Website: bh-photo
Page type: cart
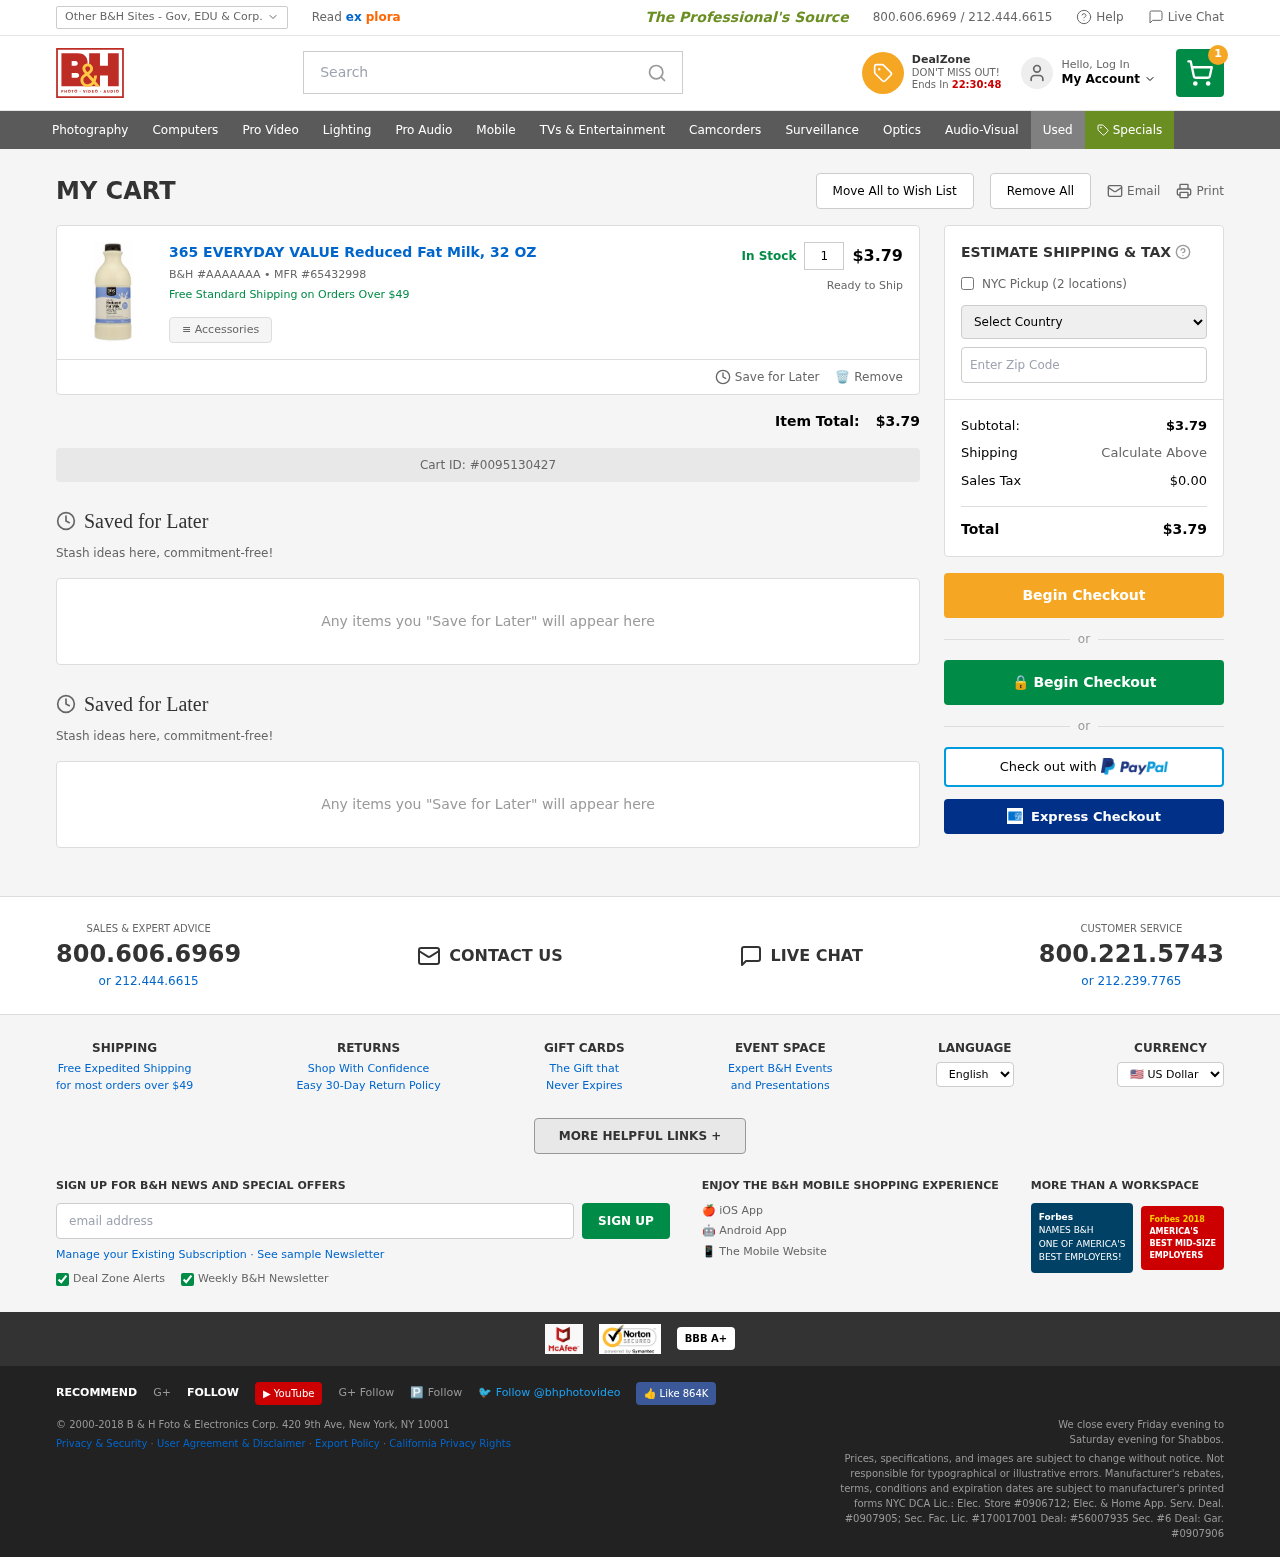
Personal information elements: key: PII_COUNTRY
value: United States
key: PII_EMAIL
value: timothy_haas@yahoo.com
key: PII_POSTCODE
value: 09018
Product elements: key: PRODUCT1_NAME
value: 365 EVERYDAY VALUE Reduced Fat Milk, 32 OZ
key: PRODUCT1_QUANTITY
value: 1
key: PRODUCT1_SKU
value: AAAAAAA
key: PRODUCT1_MFR
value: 65432998
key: PRODUCT1_SUBTOTAL
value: $3.79
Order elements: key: ORDER_NUM_ITEMS
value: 1
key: ORDER_SUBTOTAL
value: $3.79
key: ORDER_ID
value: #0095130427
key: ORDER_TAX
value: $0.00
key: ORDER_TOTAL
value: $3.79
Search elements: key: HEADER_SEARCH
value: Search